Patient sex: M
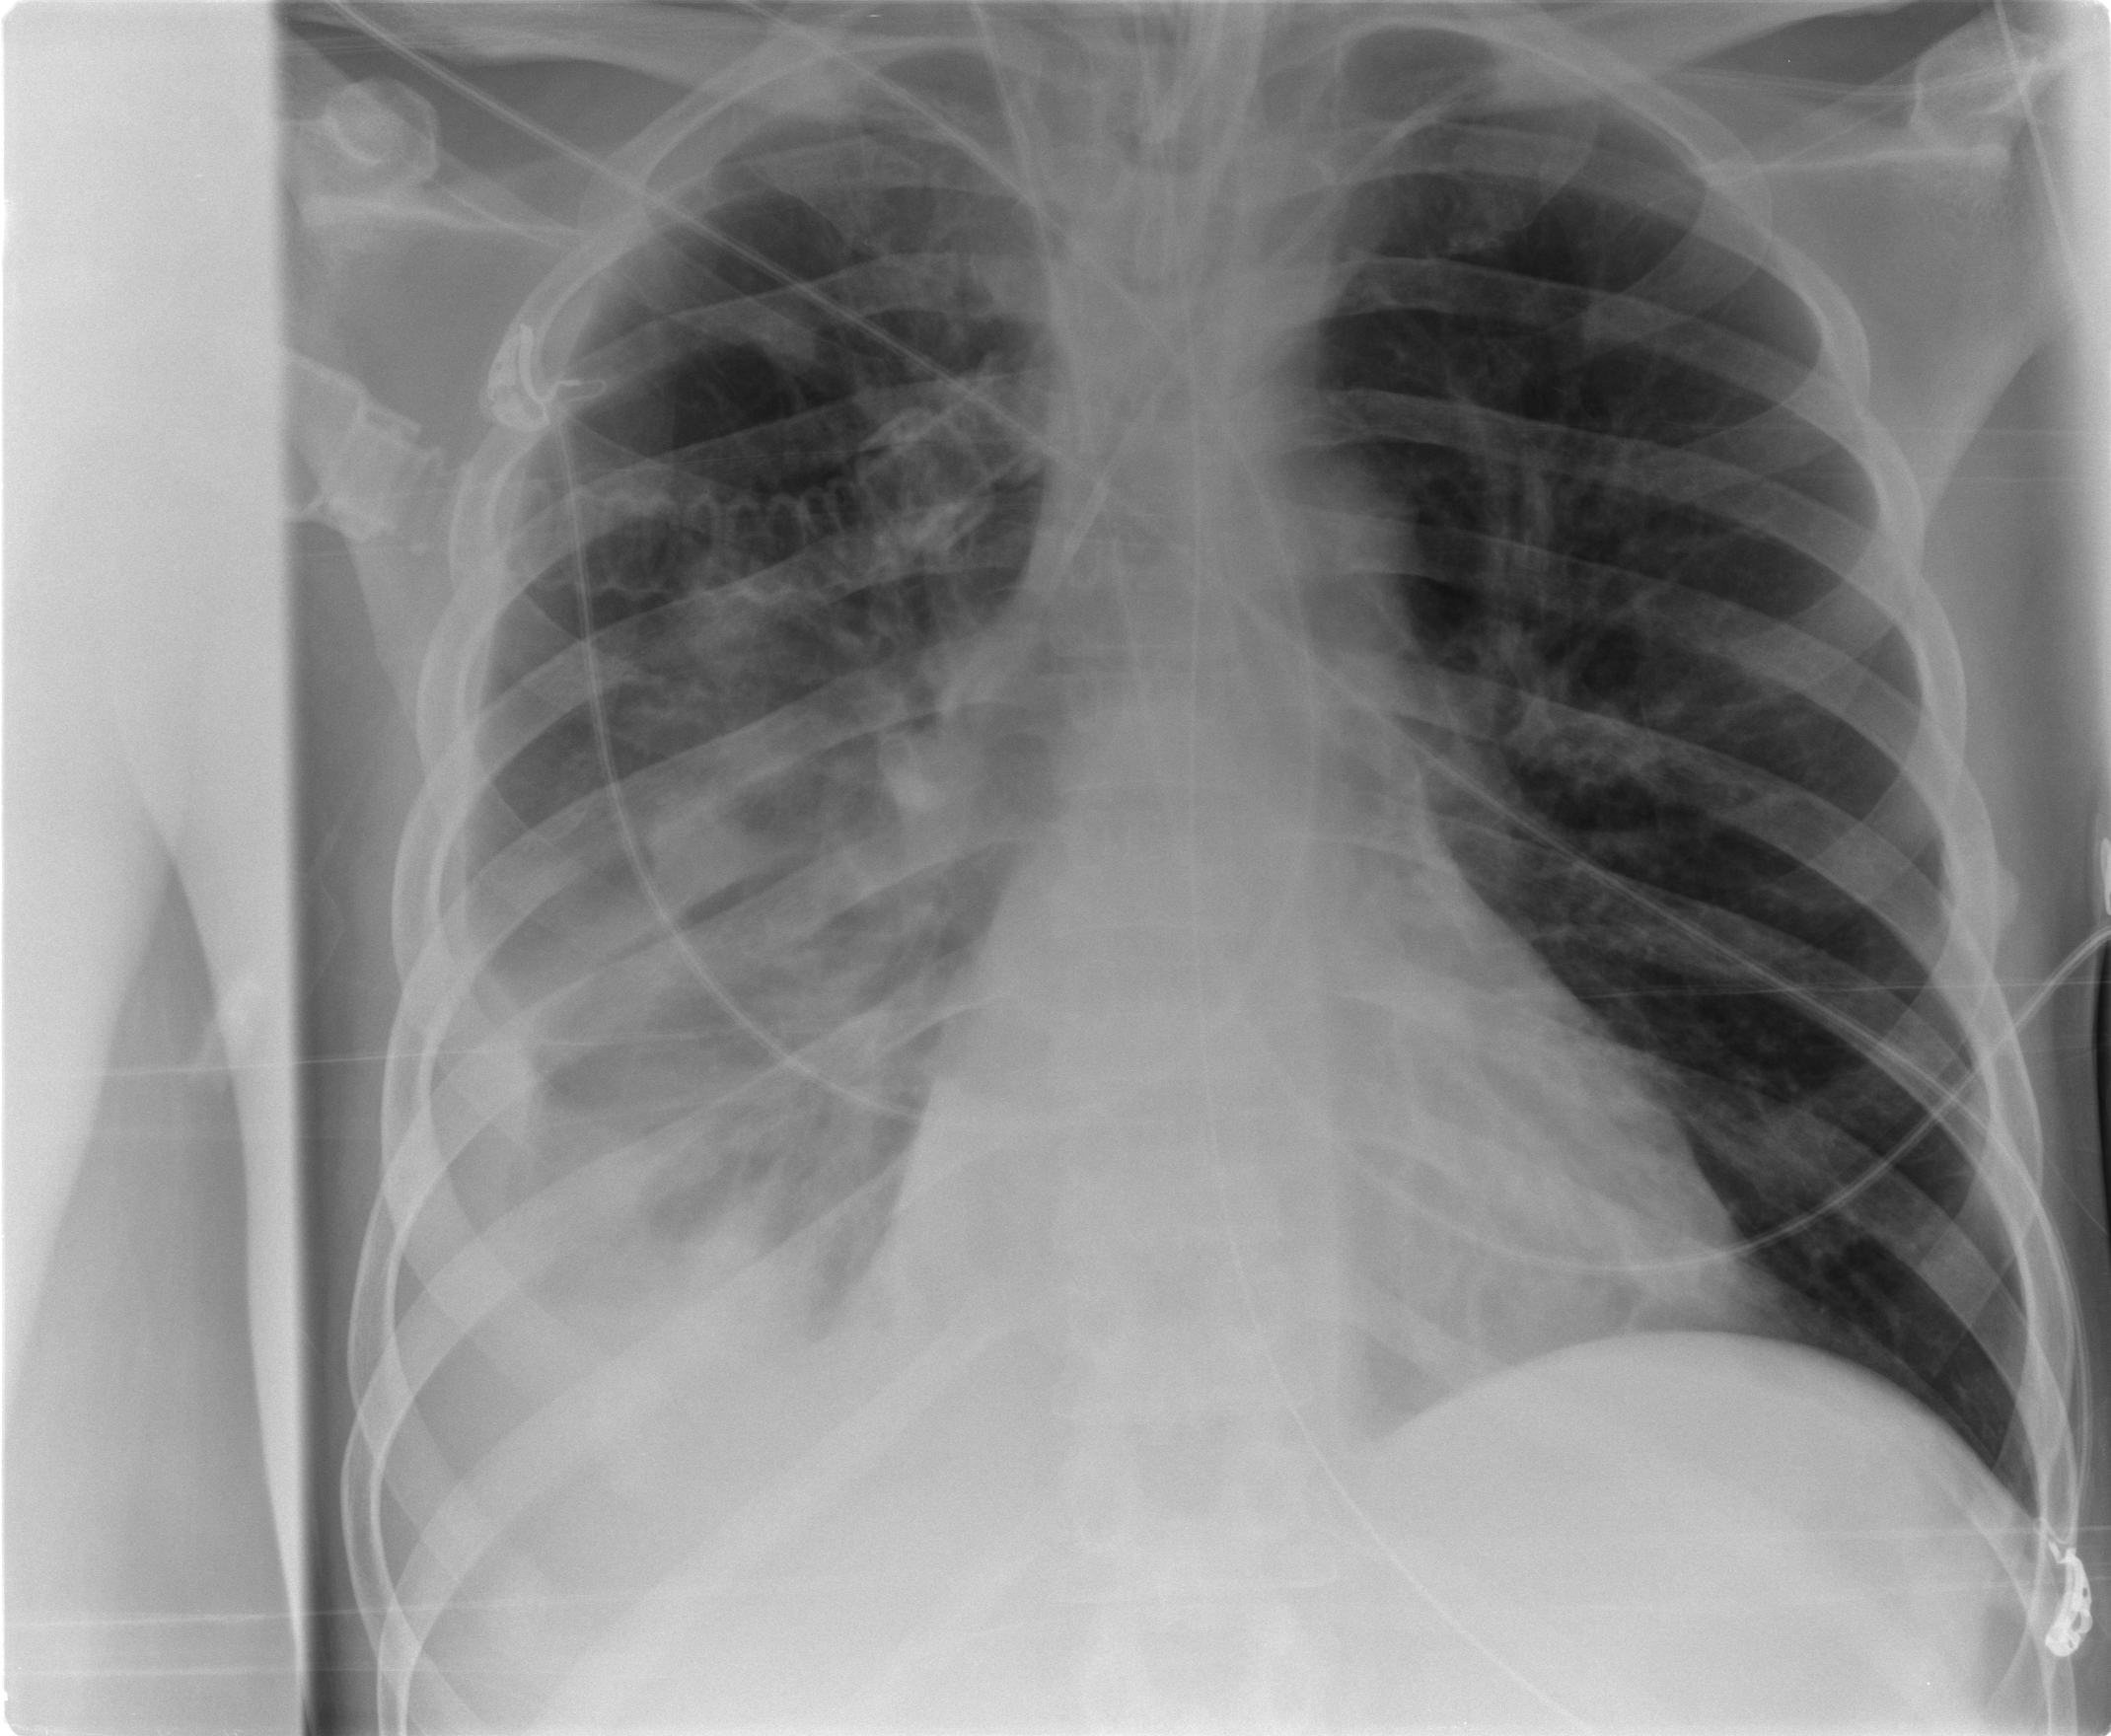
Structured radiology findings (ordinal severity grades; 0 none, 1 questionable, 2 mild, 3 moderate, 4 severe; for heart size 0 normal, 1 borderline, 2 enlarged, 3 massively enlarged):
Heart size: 0
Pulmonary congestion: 0
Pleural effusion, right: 2
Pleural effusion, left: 0
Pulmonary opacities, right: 2
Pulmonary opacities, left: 0
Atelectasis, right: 3
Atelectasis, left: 0